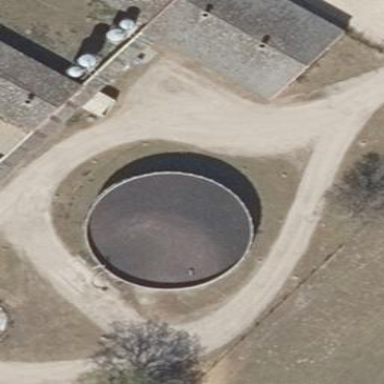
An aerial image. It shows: Storage tank that is man-made.